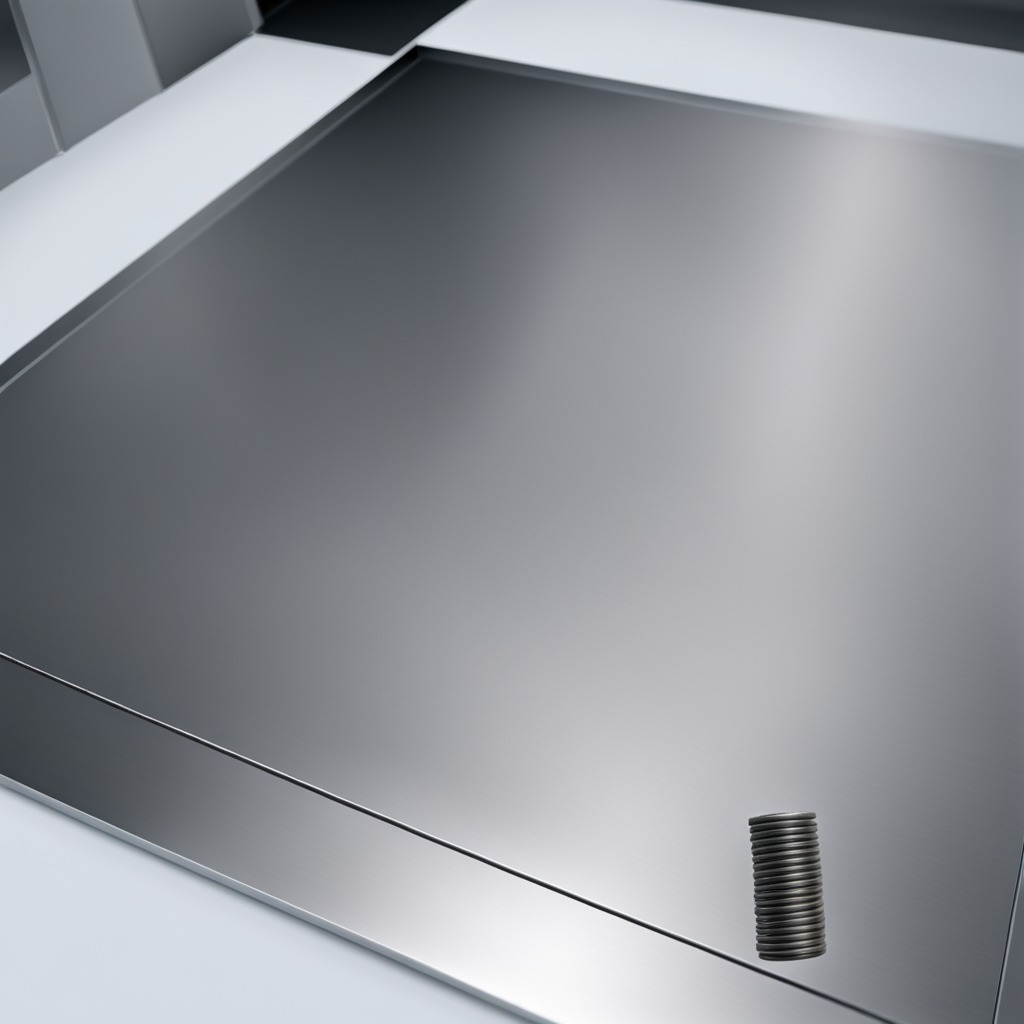
A coiled metal spring is lying on the stainless steel table.